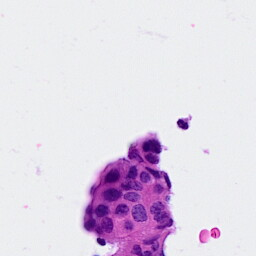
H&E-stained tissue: Breast